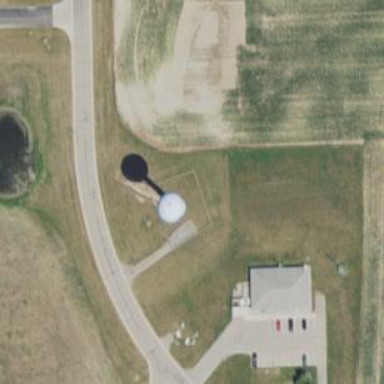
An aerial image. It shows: Water tower that is man-made.